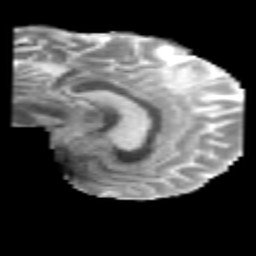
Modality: MD
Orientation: sagittal
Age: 38
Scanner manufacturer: philips
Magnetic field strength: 3 T
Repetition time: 8.559 s
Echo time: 0.1273 s